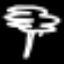
Label: palm tree